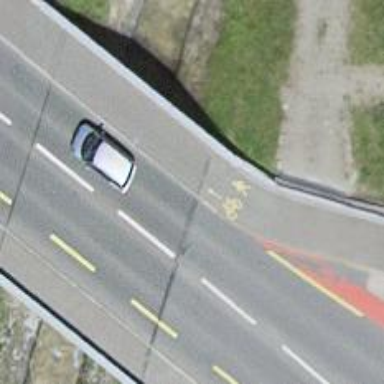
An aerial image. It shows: Bridge for cycleway.